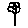
Label: flower